【题型】填空题　【知识点】平面几何　【难度】easy
如图，$\triangle ABC$ 的外接圆 $\odot O$ 的半径为 5，$BC = 8$，点 $P$ 为 $BC$ 的中点，以点 $P$ 为圆心作 $\odot P$，若 $\odot P$ 与 $\odot O$ 相切，则 $\odot P$ 的半径为\underline{\qquad\quad}.

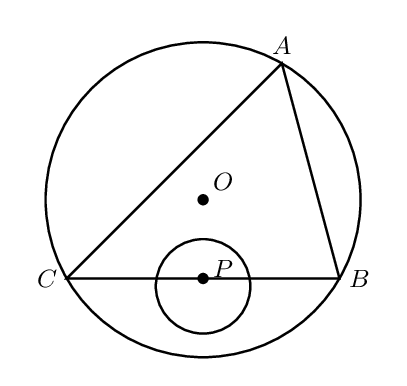
【解答】
【答案】8 或 2

【详解】解：连接 $OC$，$OB$，$PO$.

$\because OC = OB$，$PC = PB$，

$\therefore OP \perp BC$，

$\because OC = 5$，$PC = \frac{1}{2} BC = \frac{1}{2} \times 8 = 4$.

在直角三角形 $OPC$ 中，由勾股定理得：$OP = \sqrt{OC^2 - PC^2} = \sqrt{5^2 - 4^2} = 3$.

当 $\odot P$ 在 $\odot O$ 内部时，两圆相切于 $M$，如图，

$\therefore PM = OM - OP = 5 - 3 = 2$.

$\therefore$ 此时 $\odot P$ 的半径为 2；

当 $\odot P$ 在 $\odot O$ 外部时，两圆相切于 $N$，如图，

$\therefore PN = ON + OP = 5 + 3 = 8$.

$\therefore$ 此时 $\odot P$ 的半径为 8.

$\therefore \odot P$ 的半径为 8 或 2，

故答案为：8 或 2.
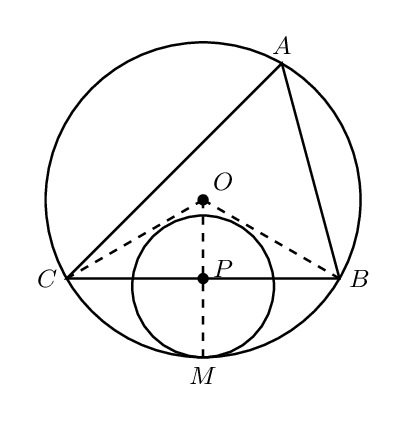
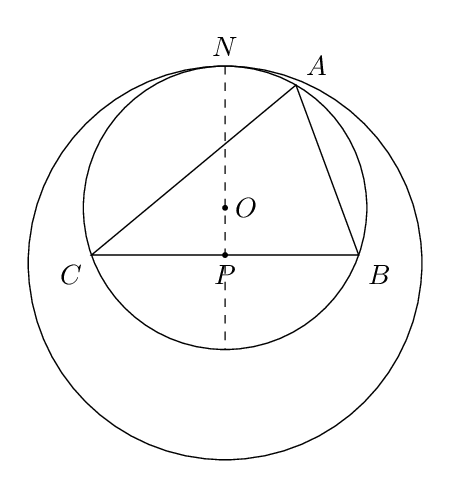